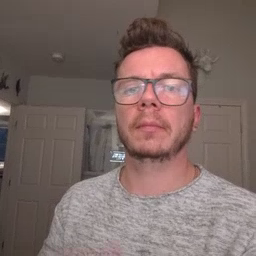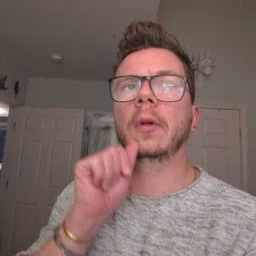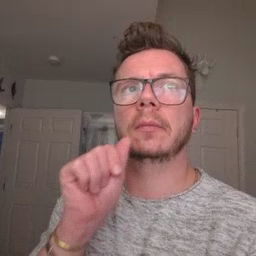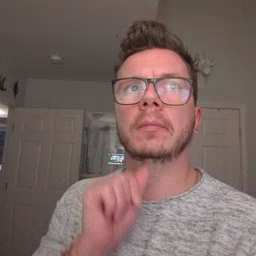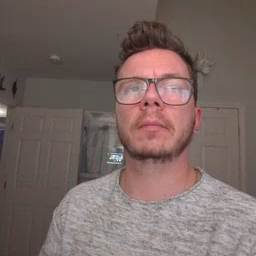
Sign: aunt